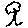
Label: tree